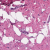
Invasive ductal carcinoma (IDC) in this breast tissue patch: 0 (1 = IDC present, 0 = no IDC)